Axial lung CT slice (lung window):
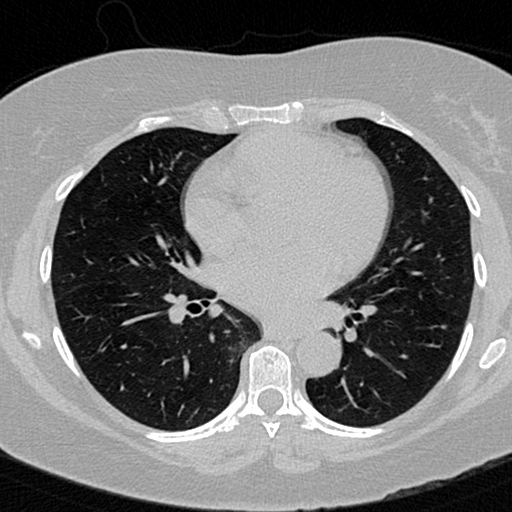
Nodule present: no